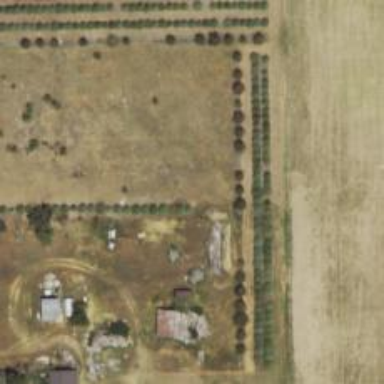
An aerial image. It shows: Row of trees in natural setting.